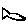
Label: fish